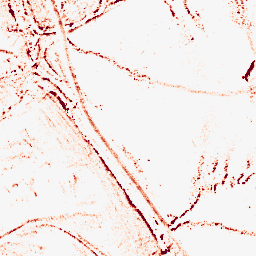
Category: morphological
Decomposition family: morphological_ellipse
Decomposition parameters: operation: opening
width: 5
height: 5
Upsampling method: sinc_blackman
Upsampling parameters: scale: 4
kernel_size: 16
Upsampling scale: 4